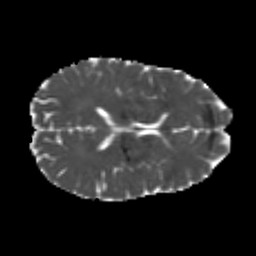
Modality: MD
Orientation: axial
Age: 25
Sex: female
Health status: healthy
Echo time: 0.074 s